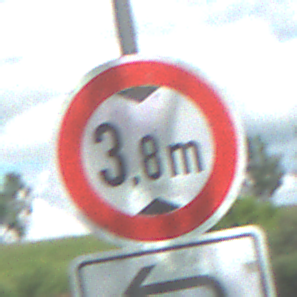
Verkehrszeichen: TatsaechlicheHoehe
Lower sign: RichtungsangabeDurchPfeile2
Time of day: Midday
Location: Outdoor (Nature)
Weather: PartlyCloudy
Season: NotSpecified
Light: Natural